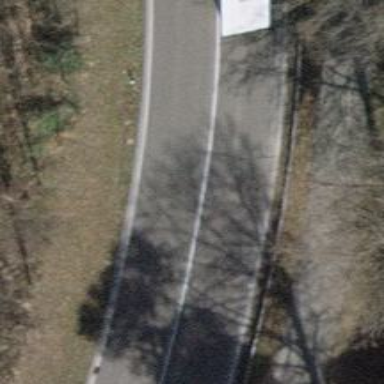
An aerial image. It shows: Primary highway with separate asphalt sidewalks.